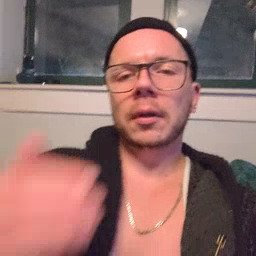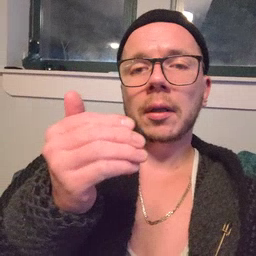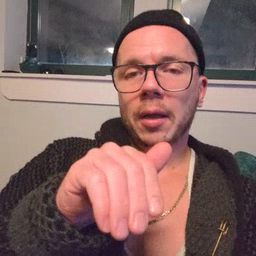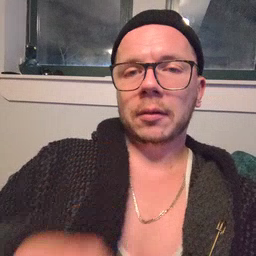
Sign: night